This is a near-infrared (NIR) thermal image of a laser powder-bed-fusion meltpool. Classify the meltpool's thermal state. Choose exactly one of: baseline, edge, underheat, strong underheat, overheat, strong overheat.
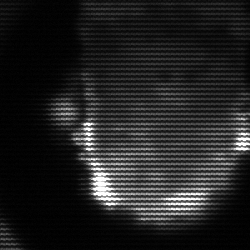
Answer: baseline